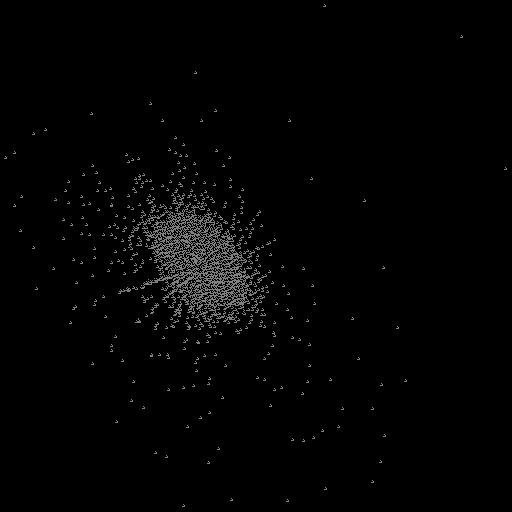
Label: supernova